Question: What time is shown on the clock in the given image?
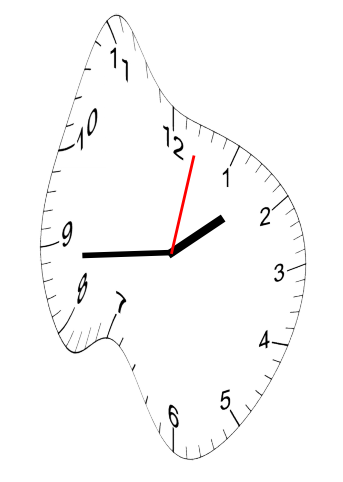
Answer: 01:44:02